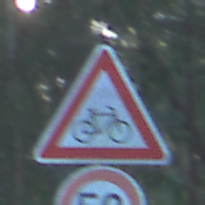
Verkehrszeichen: RadverkehrLinks
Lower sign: Geschwindigkeit50
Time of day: MorningAfternoon
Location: Outdoor (Nature)
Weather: Clear
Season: NotSpecified
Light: Natural